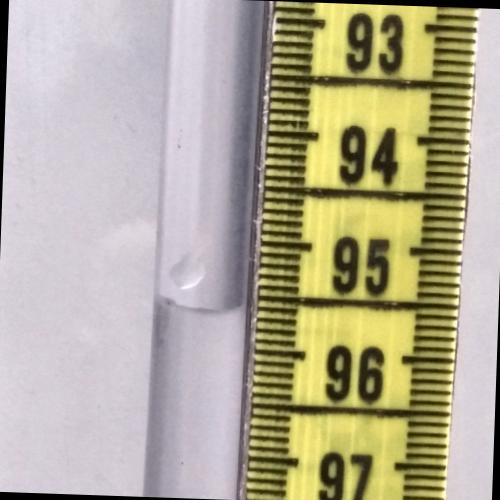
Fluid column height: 95.6 cm